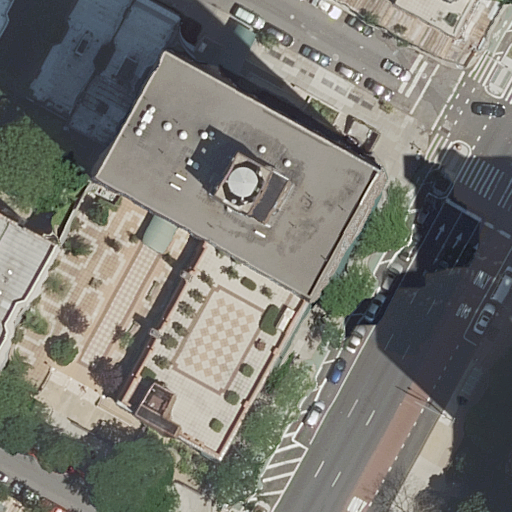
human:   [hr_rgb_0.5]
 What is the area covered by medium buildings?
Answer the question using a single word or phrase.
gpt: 138m2

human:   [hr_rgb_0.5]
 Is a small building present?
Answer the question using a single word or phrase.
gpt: yes

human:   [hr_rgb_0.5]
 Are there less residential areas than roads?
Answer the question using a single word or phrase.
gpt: yes

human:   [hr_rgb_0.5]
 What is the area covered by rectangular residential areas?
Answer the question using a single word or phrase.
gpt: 0m2

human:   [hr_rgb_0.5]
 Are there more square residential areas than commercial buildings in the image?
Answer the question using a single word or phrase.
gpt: no

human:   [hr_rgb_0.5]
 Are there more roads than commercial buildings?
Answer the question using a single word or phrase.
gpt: yes

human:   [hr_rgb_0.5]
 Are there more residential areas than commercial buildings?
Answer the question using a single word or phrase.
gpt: yes

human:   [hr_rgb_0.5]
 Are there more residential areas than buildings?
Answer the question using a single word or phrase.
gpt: no

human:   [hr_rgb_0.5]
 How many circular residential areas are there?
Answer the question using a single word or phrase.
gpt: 0

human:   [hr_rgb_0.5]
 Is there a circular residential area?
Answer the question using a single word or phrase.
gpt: no

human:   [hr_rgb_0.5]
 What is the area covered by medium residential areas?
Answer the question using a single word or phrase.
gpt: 0m2

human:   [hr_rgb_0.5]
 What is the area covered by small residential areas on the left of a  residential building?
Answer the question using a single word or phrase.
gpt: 0m2

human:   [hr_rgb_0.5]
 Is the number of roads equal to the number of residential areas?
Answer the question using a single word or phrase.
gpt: no

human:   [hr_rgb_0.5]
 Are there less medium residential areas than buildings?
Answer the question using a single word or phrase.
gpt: yes

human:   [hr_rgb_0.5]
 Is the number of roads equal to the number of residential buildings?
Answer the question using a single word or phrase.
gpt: no

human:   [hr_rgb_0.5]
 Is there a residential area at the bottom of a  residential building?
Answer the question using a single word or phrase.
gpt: yes

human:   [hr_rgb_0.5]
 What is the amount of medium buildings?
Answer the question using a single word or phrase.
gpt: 1

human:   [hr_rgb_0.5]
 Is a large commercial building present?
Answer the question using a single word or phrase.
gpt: no

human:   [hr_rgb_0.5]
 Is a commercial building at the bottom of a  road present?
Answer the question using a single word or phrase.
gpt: no

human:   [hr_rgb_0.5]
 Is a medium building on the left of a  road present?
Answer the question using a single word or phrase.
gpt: yes

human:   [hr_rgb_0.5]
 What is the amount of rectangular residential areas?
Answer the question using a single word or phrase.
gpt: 0

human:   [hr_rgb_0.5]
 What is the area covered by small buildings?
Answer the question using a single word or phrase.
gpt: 153m2

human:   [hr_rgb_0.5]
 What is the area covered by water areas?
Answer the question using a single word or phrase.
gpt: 0m2

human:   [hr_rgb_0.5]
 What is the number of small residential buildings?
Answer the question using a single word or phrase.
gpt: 3

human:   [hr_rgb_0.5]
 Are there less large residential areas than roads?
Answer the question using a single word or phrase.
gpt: yes

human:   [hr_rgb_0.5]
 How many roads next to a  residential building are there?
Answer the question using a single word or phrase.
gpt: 13

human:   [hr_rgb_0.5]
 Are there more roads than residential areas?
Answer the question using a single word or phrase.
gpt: yes

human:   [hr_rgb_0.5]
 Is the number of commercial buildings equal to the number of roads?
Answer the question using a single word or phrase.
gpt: no

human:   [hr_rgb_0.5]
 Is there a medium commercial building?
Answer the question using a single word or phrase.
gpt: no

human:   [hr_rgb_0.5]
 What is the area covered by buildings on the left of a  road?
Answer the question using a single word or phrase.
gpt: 2574m2

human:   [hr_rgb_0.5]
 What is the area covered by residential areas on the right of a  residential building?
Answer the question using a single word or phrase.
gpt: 9203m2

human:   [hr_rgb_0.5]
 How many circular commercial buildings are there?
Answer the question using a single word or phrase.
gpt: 0

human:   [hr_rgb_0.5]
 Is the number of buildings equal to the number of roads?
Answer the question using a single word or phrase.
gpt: no

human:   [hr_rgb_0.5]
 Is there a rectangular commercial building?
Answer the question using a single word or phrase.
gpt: no

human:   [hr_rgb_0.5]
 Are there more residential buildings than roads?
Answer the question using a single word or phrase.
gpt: no

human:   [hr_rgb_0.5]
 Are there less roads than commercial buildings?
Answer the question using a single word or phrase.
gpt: no